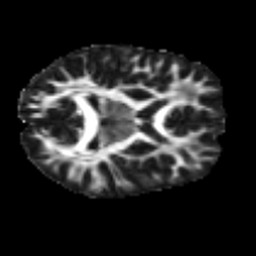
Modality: FA
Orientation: axial
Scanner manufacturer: siemens
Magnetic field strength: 3 T
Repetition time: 3.6 s
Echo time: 0.092 s